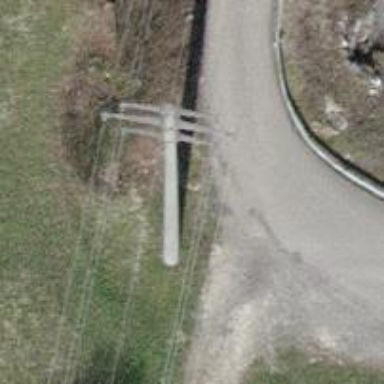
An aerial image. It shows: Concrete power pole.